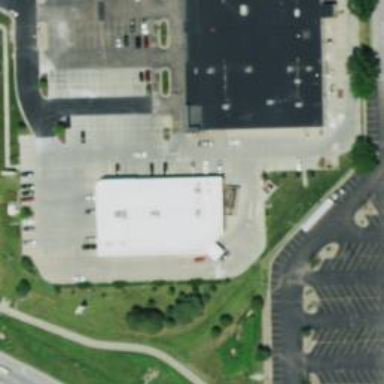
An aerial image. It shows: Pharmacy providing healthcare services.